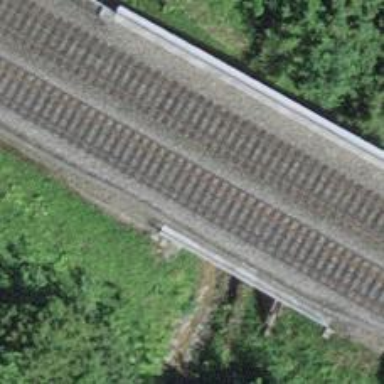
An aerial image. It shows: Railway bridge with electrified contact line. There is one track on the bridge.